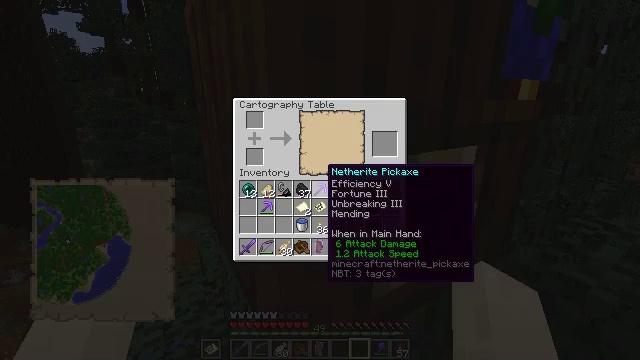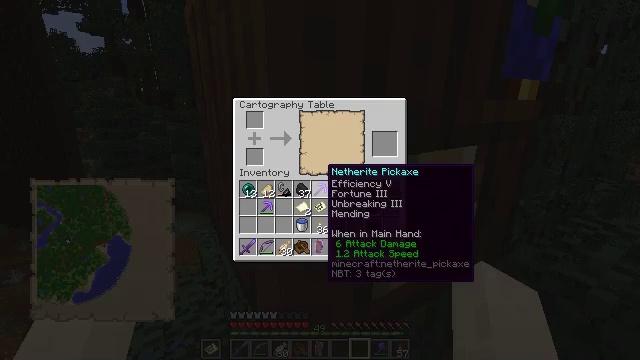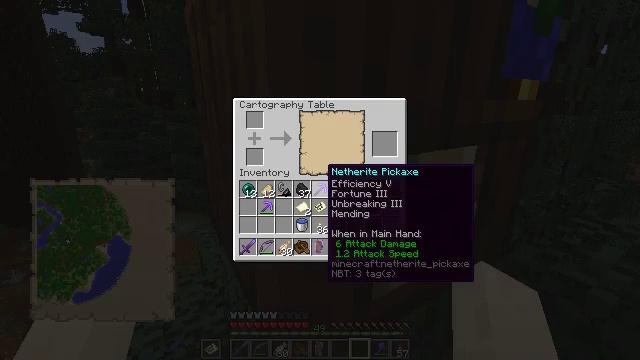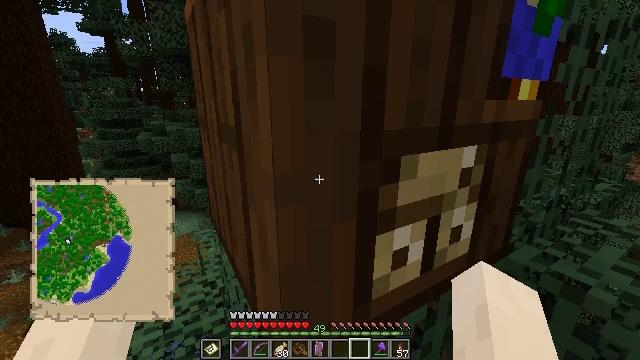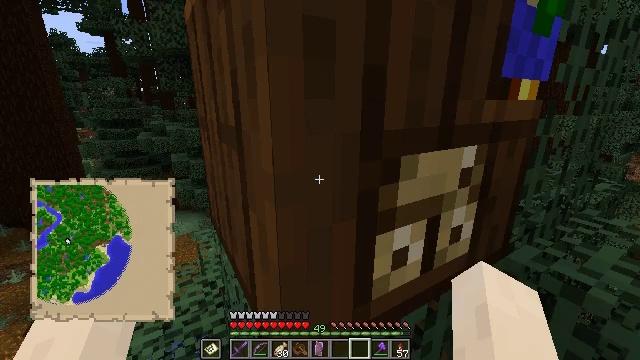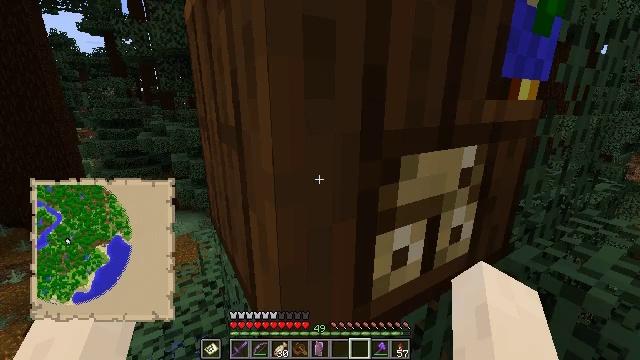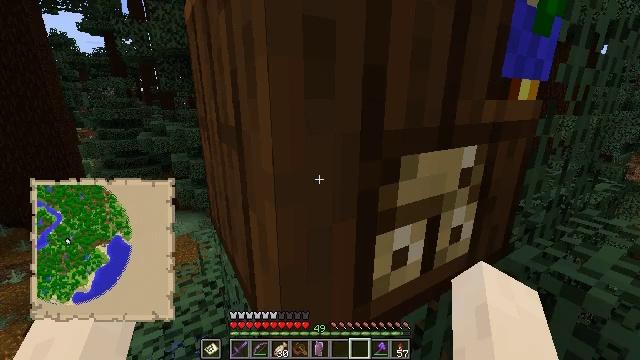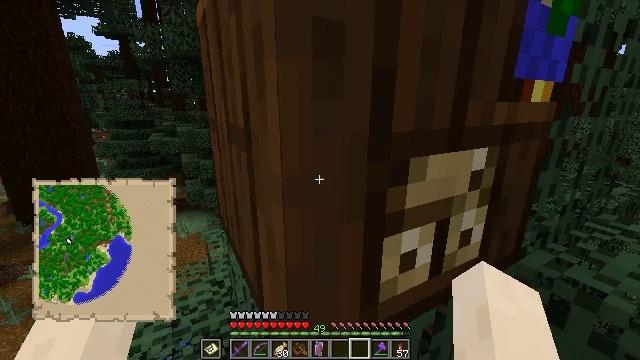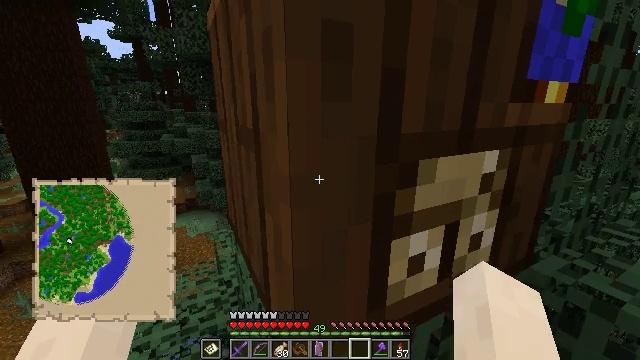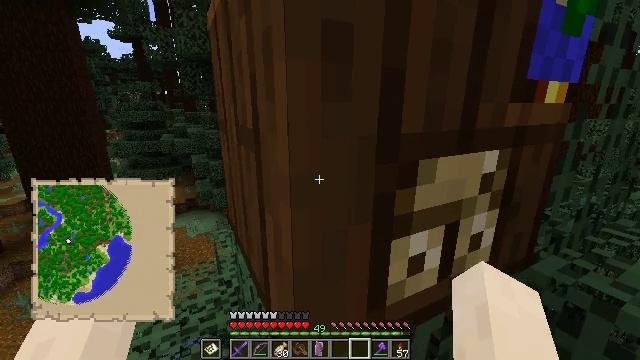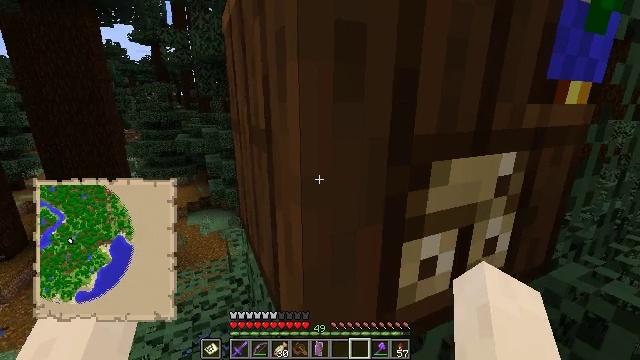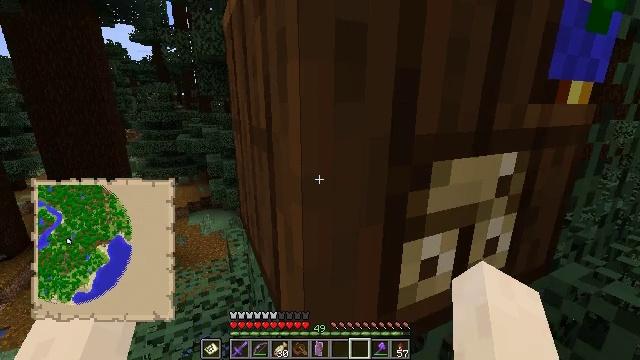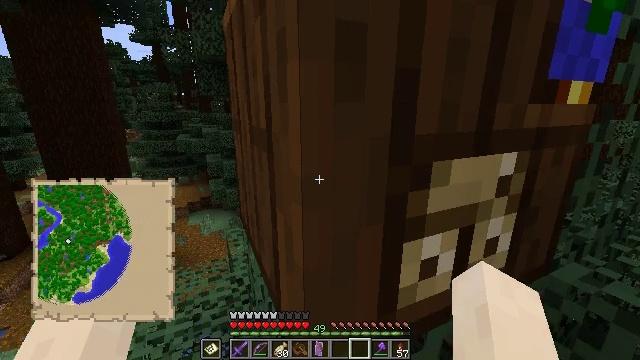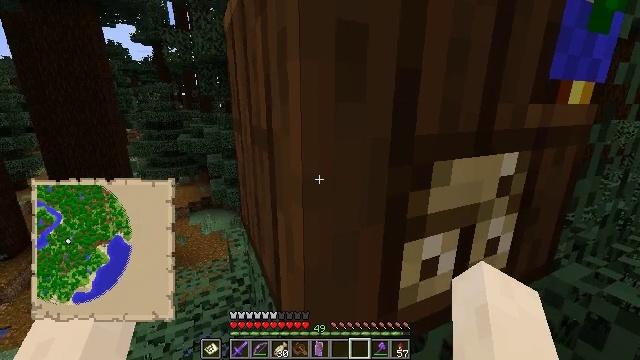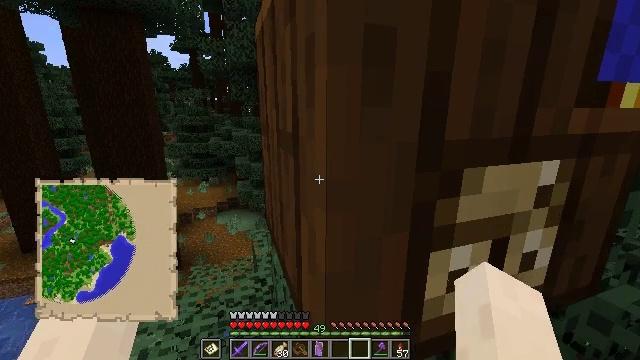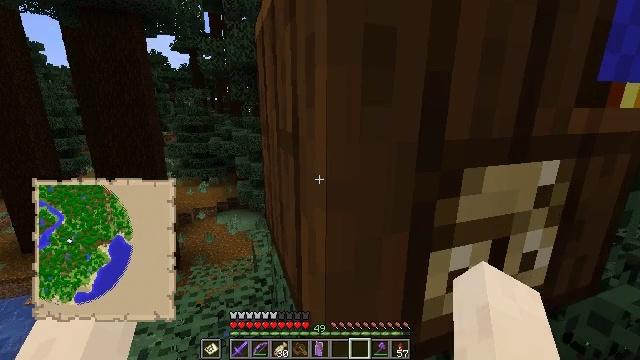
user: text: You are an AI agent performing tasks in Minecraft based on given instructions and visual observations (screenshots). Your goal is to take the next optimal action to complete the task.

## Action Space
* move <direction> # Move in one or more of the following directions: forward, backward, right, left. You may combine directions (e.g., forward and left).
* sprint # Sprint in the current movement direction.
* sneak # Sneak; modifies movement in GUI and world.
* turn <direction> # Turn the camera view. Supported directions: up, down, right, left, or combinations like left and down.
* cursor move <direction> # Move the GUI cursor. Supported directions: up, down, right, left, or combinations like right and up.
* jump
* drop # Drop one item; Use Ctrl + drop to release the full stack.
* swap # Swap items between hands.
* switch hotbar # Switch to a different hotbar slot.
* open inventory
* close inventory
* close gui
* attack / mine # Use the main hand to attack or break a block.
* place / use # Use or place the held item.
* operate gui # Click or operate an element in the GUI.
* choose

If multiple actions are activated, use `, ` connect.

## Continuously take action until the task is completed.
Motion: motion action
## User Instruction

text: Gather the cartography table from its current location.
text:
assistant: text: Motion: no_op
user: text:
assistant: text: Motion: no_op
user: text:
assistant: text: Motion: no_op
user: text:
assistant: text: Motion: no_op
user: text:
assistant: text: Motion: no_op
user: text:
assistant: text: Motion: no_op
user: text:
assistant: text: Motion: turn left
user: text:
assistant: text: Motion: turn left
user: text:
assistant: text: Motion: no_op
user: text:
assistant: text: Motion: turn left
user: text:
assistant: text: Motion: no_op
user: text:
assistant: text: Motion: no_op
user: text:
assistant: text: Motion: no_op
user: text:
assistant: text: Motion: turn left
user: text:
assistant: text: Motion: no_op
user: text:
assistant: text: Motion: no_op
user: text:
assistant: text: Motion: no_op
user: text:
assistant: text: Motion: no_op
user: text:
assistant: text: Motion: no_op
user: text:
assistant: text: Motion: no_op
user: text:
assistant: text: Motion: turn right
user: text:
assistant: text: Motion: turn right
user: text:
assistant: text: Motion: turn right and up
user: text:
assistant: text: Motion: no_op
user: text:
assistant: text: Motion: attack / mine
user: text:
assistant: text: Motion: attack / mine
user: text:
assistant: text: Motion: attack / mine
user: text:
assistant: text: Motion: attack / mine
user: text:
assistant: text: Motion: attack / mine
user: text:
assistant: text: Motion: attack / mine